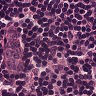
Metastatic tissue present: no